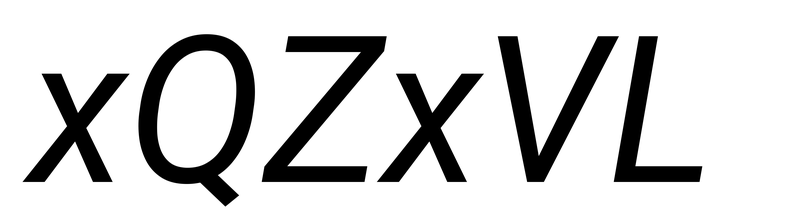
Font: Roboto-Italic_Italic